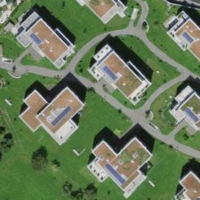
EUNIS habitat code: 55
Species observed at this site:
Acronicta rumicis
Coccinella septempunctata
Vanessa atalanta
Anthyllis vulneraria